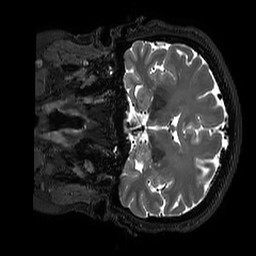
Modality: T2w
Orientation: coronal
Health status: ill
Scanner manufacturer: philips
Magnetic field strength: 3 T
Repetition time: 2.5 s
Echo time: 0.331 s